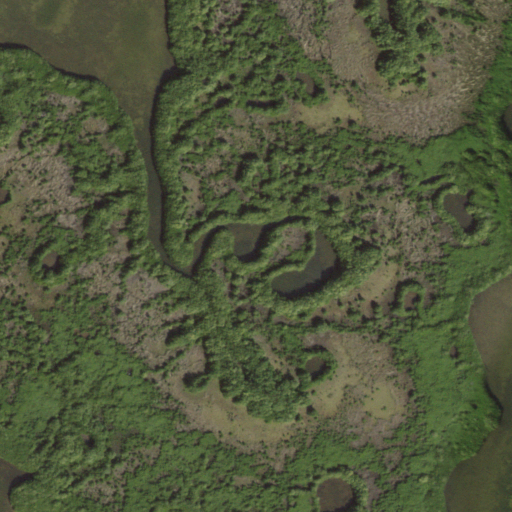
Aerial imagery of island in Florida named The Suncoast Keys containing herbaceous wetlands, woody wetlands, and open water